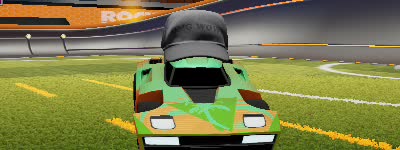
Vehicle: breakout